Question: I am trying to learn WSO2 but have been stuck at a minor step which i believe should be quite easy to do. While creating a new api i need to give the production endpoint. What i want to give is the url along with the port as well. So it should be something like this:
Production Endpoint : <URL>
However this gives a invalid url. How can i specify port along with it. Please help. I have tried to go through the docs but could not find anything. I am doing these through the admin UI available at <URL>.
Please advice
Edit: Adding image for clarity
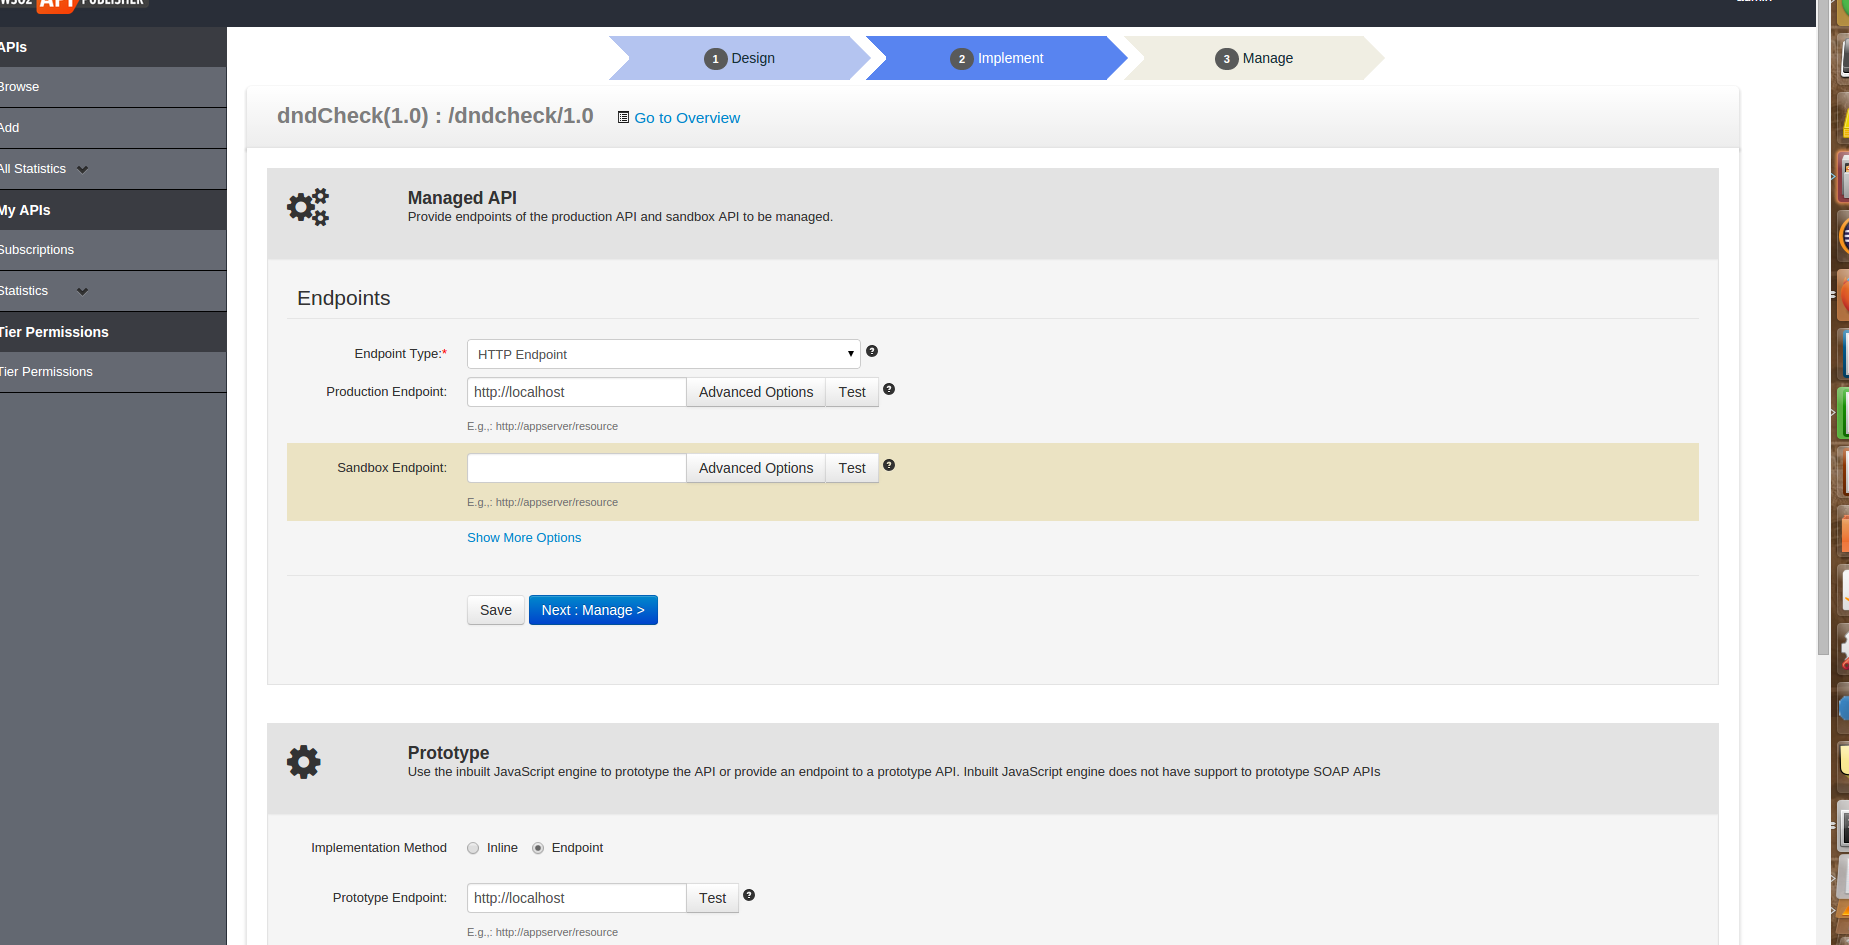
Answer: The Test button will send HTTP OPTION request to the endpoint, and if the endpoint supports HTTP OPTION request, then it will be shown as Valid, otherwise, it will be shown as Invalid
As far as your backend point support the HTTP method you need, you don't need to worry about this Test button against the endpoint.